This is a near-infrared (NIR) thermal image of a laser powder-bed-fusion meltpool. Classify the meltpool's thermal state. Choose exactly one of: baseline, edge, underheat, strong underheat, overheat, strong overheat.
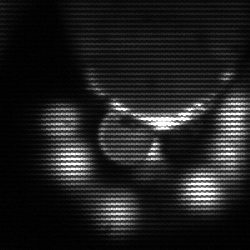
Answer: baseline